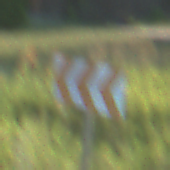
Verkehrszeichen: RichtungstafelnInKurvenGrossRechts
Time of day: MorningAfternoon
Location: Outdoor (Nature)
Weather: Clear
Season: NotSpecified
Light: Natural